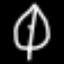
Label: leaf